Field crop: maize
Growth stage: 1
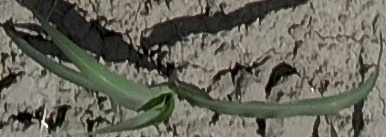
Species: sorghum